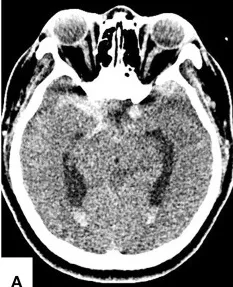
Images of the typical cases. (A) CT scan showed symmetric suprasellar cistern SAH and hemorrhage in lateral ventricles.
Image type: radiology (ct)